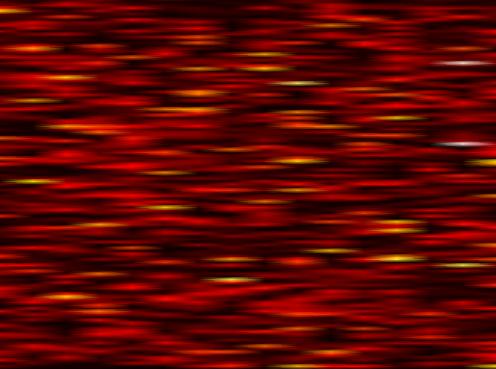
Label: FBMC